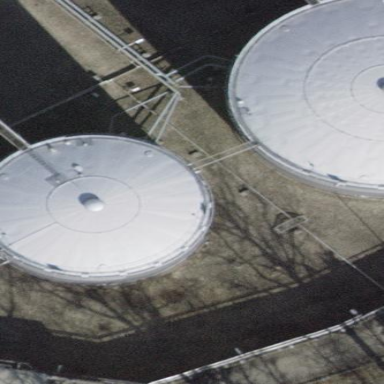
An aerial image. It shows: Storage tank which is man-made and housed in building.